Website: walmart
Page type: payment
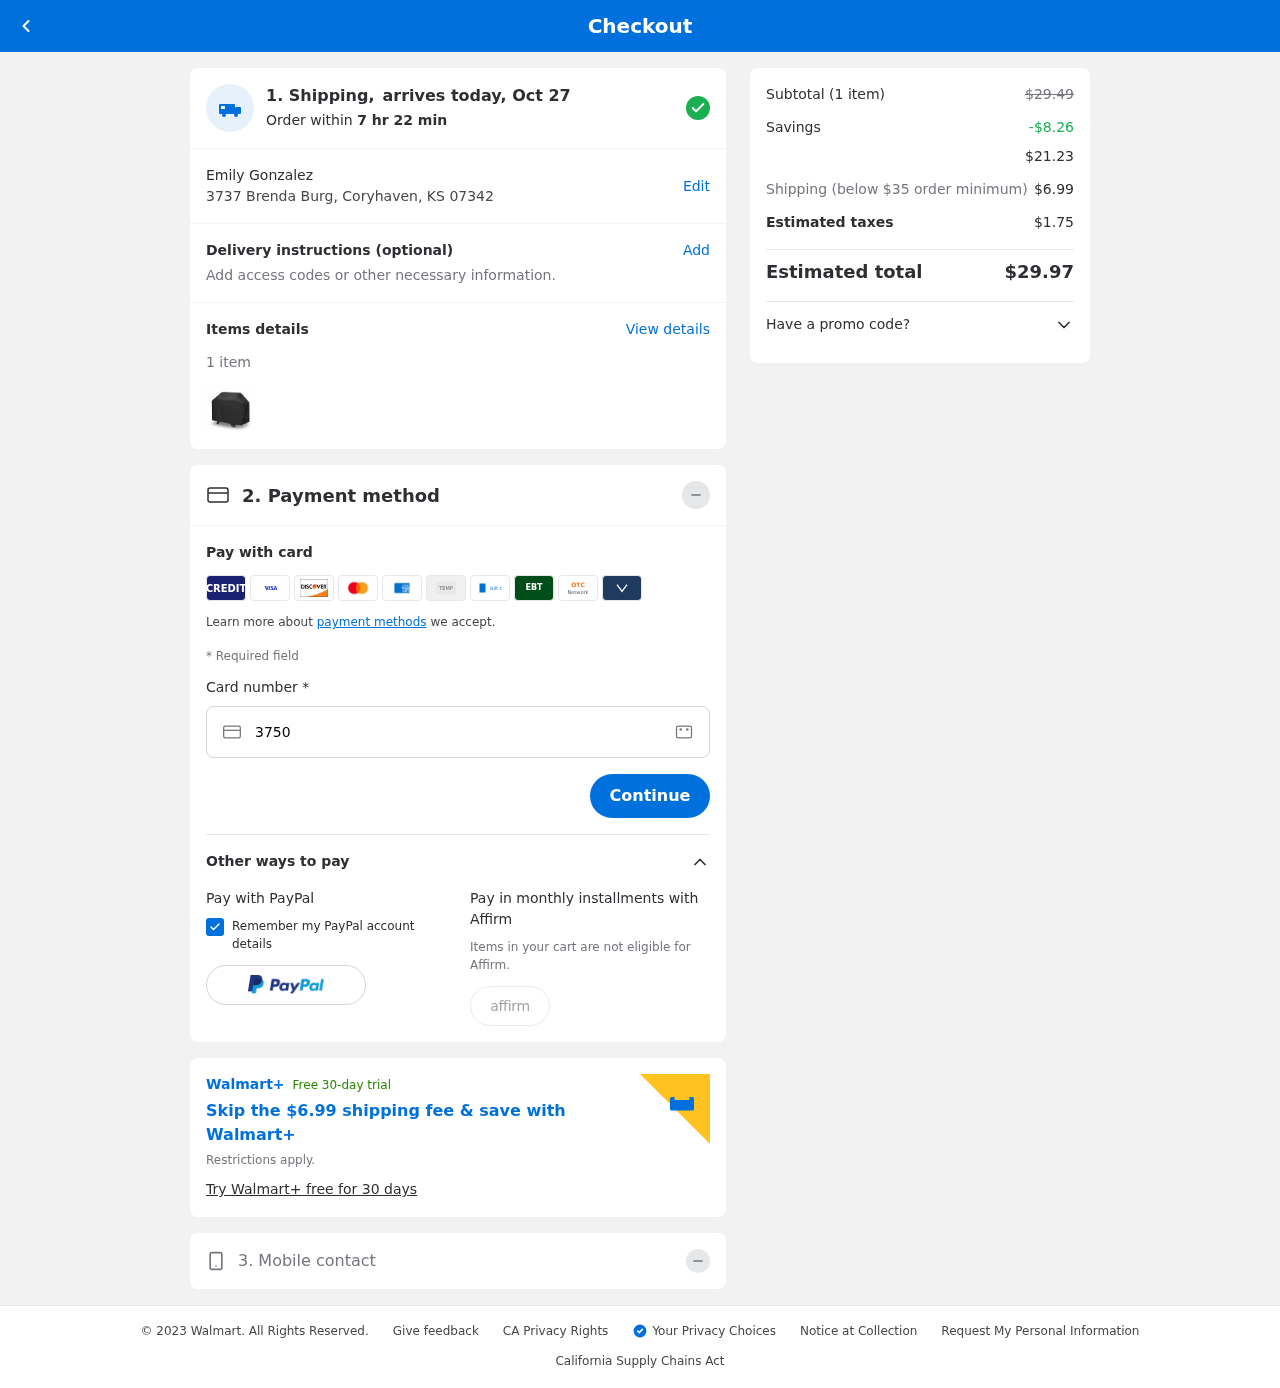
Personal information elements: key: PII_FULLNAME
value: Emily Gonzalez
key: PII_STREET
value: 3737 Brenda Burg
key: PII_CITY_STATE_ZIP
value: Coryhaven, KS 07342
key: PII_CARD_NUMBER
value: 3750 7772 1821 762
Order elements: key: ORDER_DELIVERY_DATE
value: Oct 27
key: ORDER_NUM_ITEMS
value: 1
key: ORDER_SUBTOTAL_BEFORE_SAVINGS
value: $29.49
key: ORDER_SAVINGS
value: -$8.26
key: ORDER_SUBTOTAL
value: $21.23
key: ORDER_SHIPPING_COST
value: $6.99
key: ORDER_TAX
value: $1.75
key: ORDER_TOTAL
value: $29.97